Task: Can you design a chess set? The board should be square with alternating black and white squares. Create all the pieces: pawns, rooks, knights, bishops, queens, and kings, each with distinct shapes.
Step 2108:
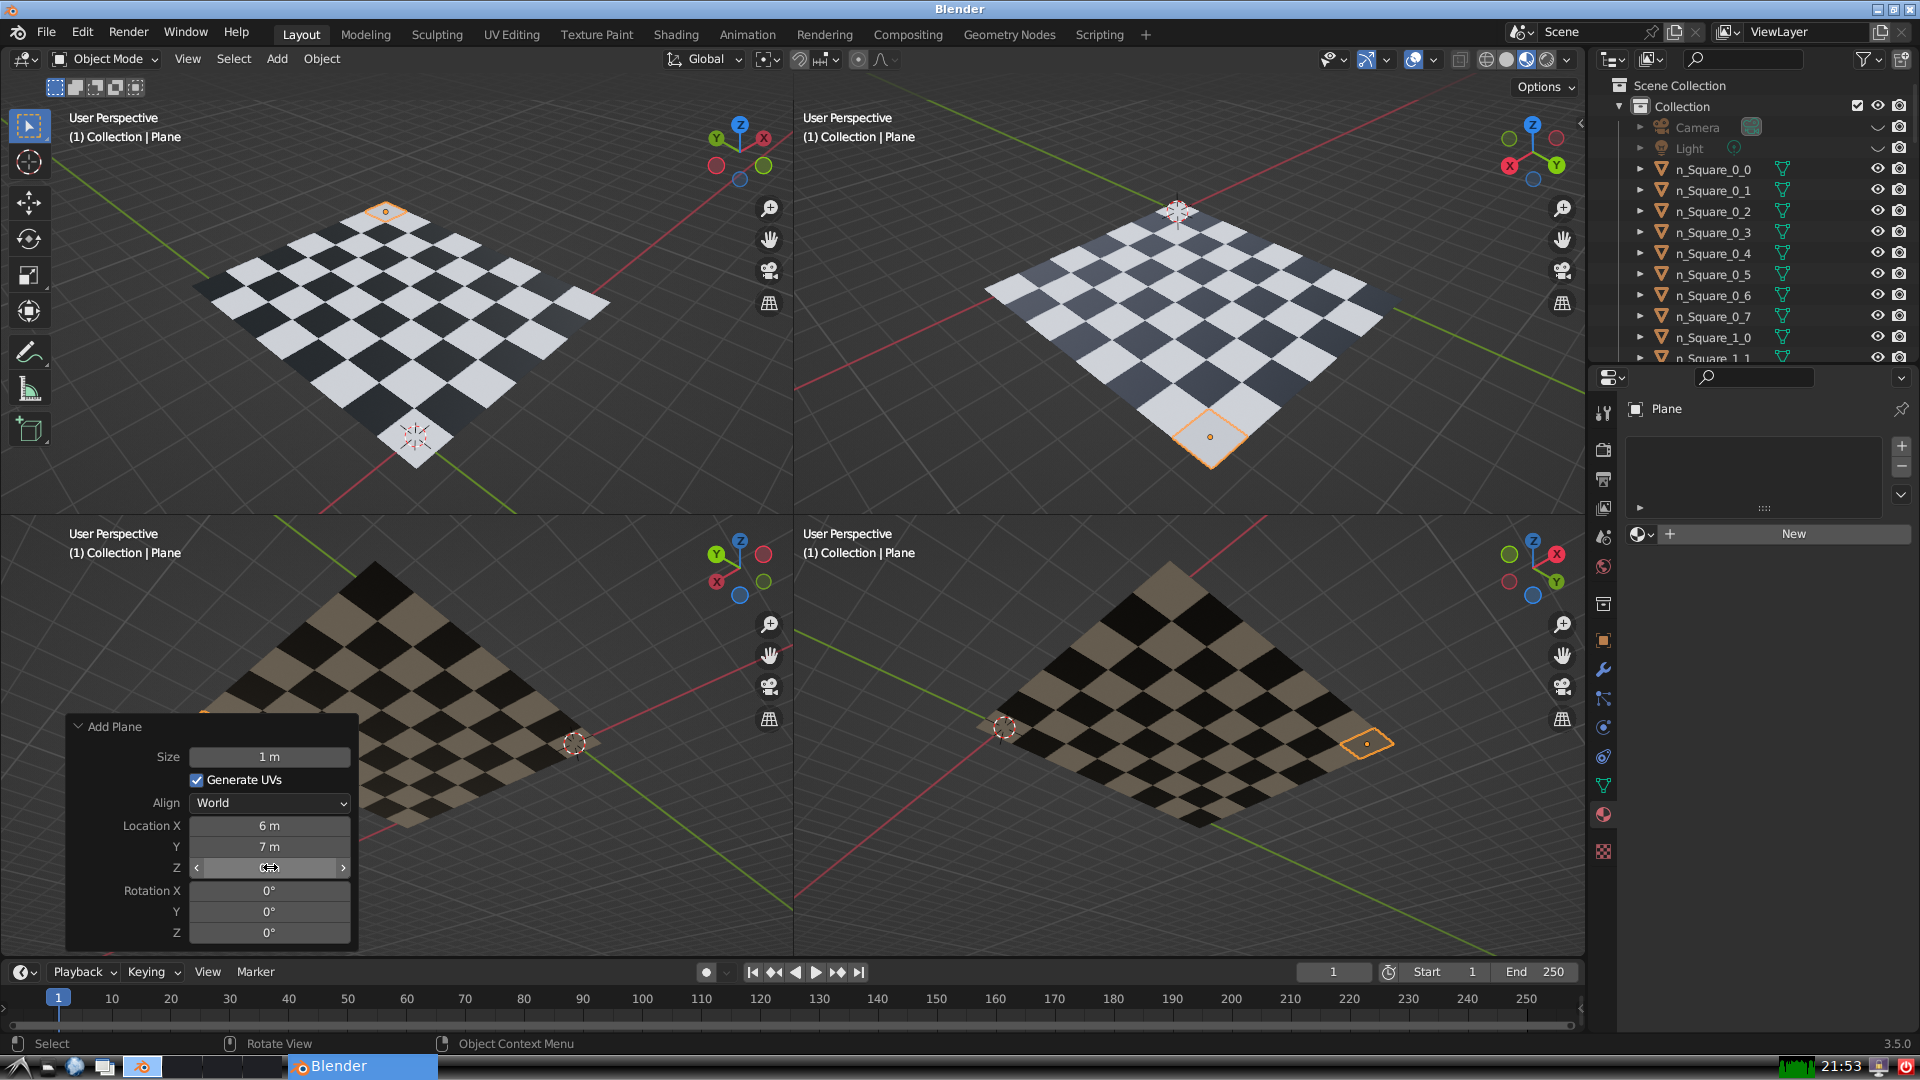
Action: click: no